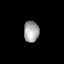
Tissue: lung
Cell type: Others
Senescence score: 0.5531
Nuclear area (px): 310
Mean DAPI intensity: 165.355